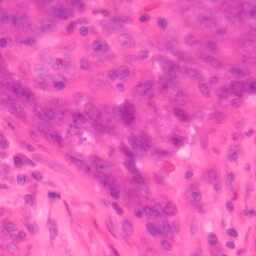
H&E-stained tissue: Colon